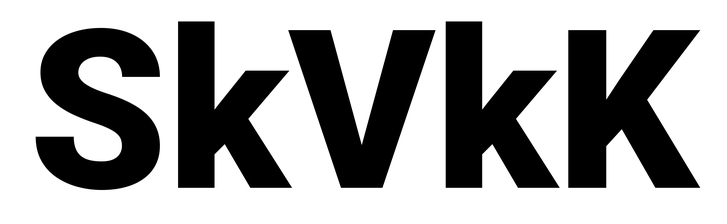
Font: Roboto_Black